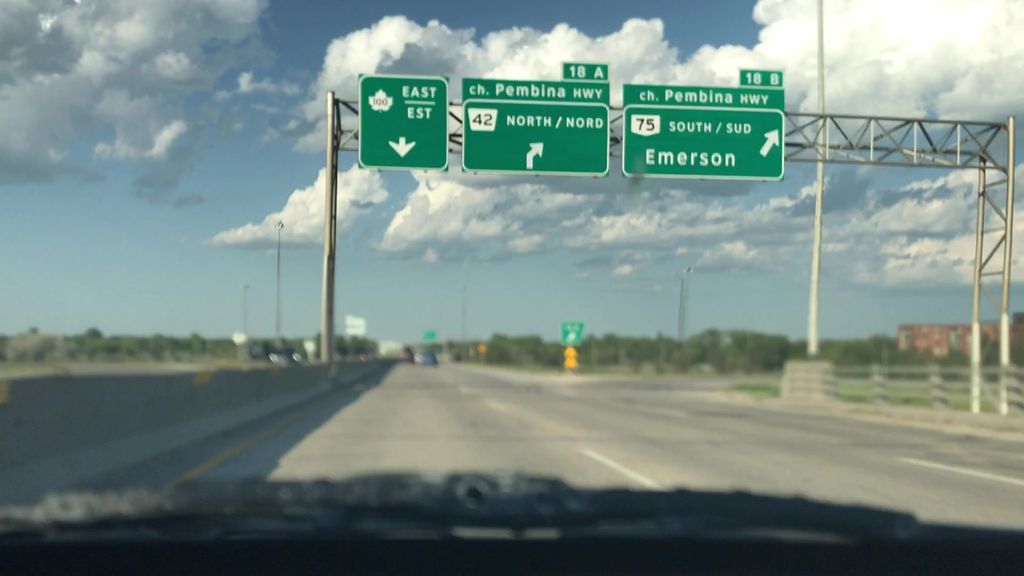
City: winnipeg